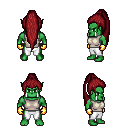
a pixel art fantasy rpg character, male body template, orc, green skin, white sleeveless shirt, white pants, brunette extra-long topknot hairstyle, gold gloves, four views (front, back, left, right), 2x2 character sprite sheet, small pixel art, hard edges, no anti-aliasing